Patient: sex M, age 79
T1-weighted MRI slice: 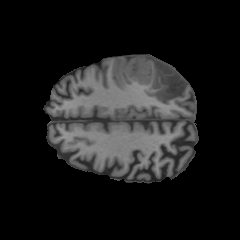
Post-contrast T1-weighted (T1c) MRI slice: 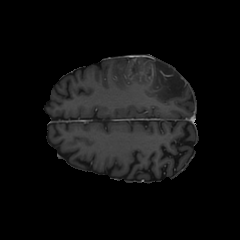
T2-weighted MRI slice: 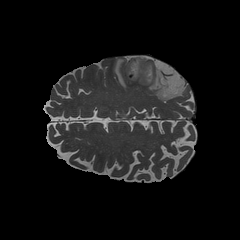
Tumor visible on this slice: yes
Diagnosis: Glioblastoma, IDH-wildtype
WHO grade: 4